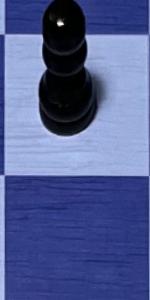
Label: Empty